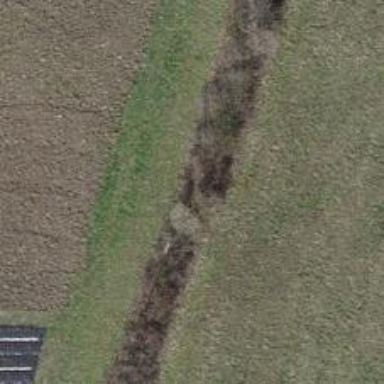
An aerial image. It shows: Hedge barrier.